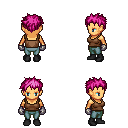
a pixel art fantasy rpg character, female body template, human, tanned skin, brown pirate shirt, teal pants, pink bedhead hairstyle, metal gloves, black shoes, four views (front, back, left, right), 2x2 character sprite sheet, small pixel art, hard edges, no anti-aliasing